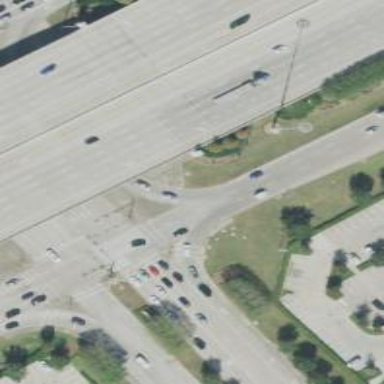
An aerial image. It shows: Secondary link road.